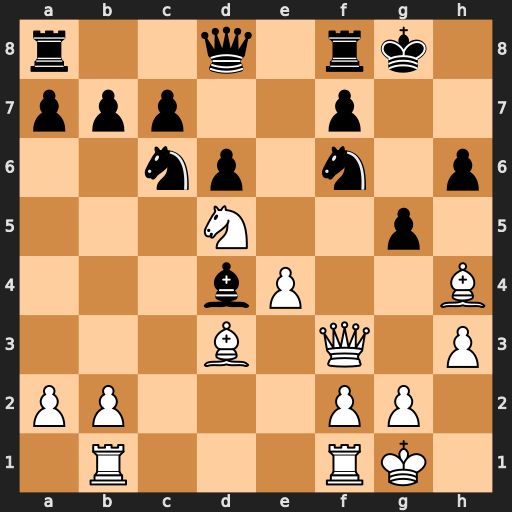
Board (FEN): r2q1rk1/ppp2p2/2np1n1p/3N2p1/3bP2B/3B1Q1P/PP3PP1/1R3RK1
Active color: w
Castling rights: -
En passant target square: -
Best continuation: e5 Bxe5 Qf5 Re8 f4 Bd4+ Bf2